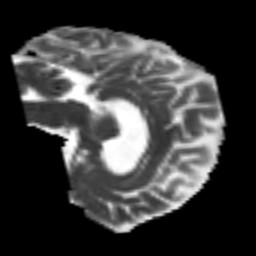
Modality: MD
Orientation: sagittal
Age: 65
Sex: male
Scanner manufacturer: siemens
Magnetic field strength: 3 T
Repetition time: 4.987 s
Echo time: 0.0792 s